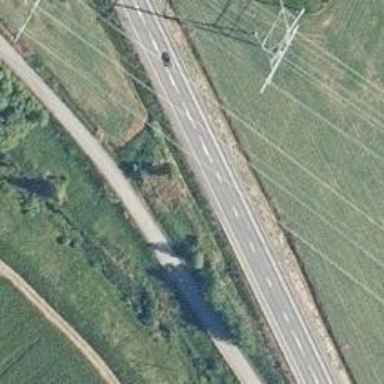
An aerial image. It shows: Asphalt trunk highway.